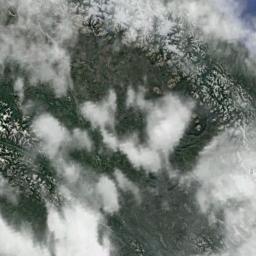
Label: cloud